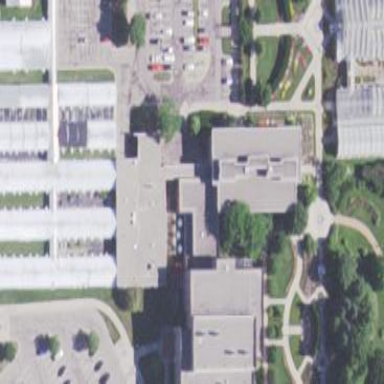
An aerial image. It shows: University building.